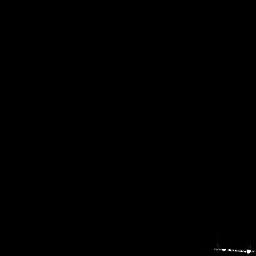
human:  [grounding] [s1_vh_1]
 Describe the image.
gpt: In the satellite image, there is  <ref>1 medium ship </ref> <box>[[82, 94, 99, 99, 0]]</box> located at bottom right.